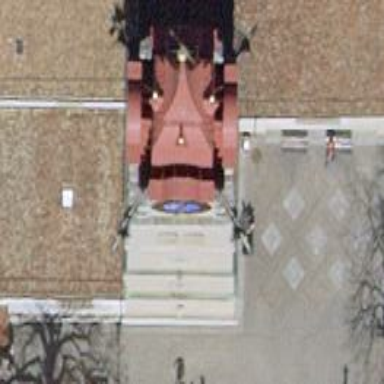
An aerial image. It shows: Tower with pyramidal bell tower roof.